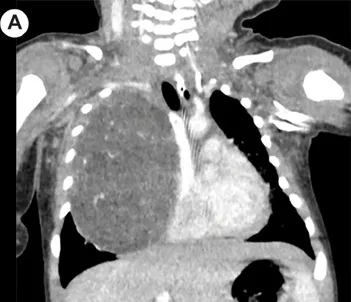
A
) Coronal computed tomography image of the fetal lung interstitial tumor. The image was obtained on postnatal day 6, showing a homogeneous, enhanced, well-demarcated intrapulmonary mass (8.5 cm in diameter) with no apparent systemic vascularization and no infiltration into adjacent structures.
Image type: radiology (ct)